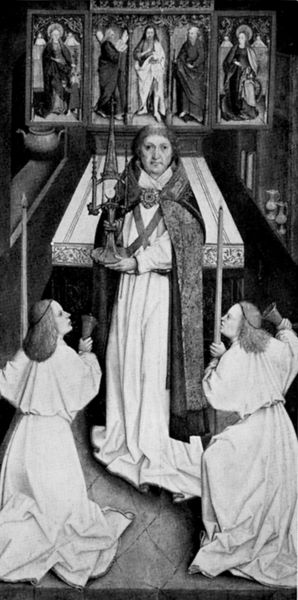
Titel: Priester beim sakramentalen Segen; aus einem Innenflügel vom Hochaltar der Wengenkirche in Ulm
Künstler: Bartholomäus Zeitblom
Institution: Karlsruhe, Staatliche Kunsthalle
Schlagwörter: gemälde, umhang, weiß, grau, kleid, schwarz, malerei, bild, niederlande, kelch, renaissance, engel, topf, bischof, papst, kerze, kerzen, foto, jungfrau, knien, beten, altar, christus, jesus, hostie, messdiener, messe, ministrant, ministranten, monstranz, priester, mönch, heilige, pokal, maria, madonna, gefäße, anbetung, petrus, glocken, altarbild, stifter, flügelaltar, apostel, wandlung